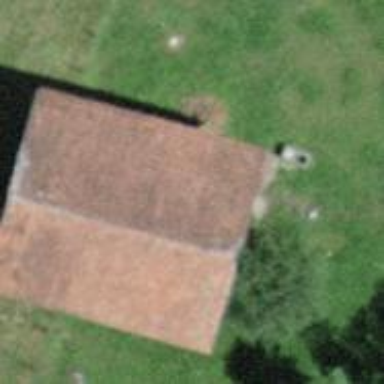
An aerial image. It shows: Barn.